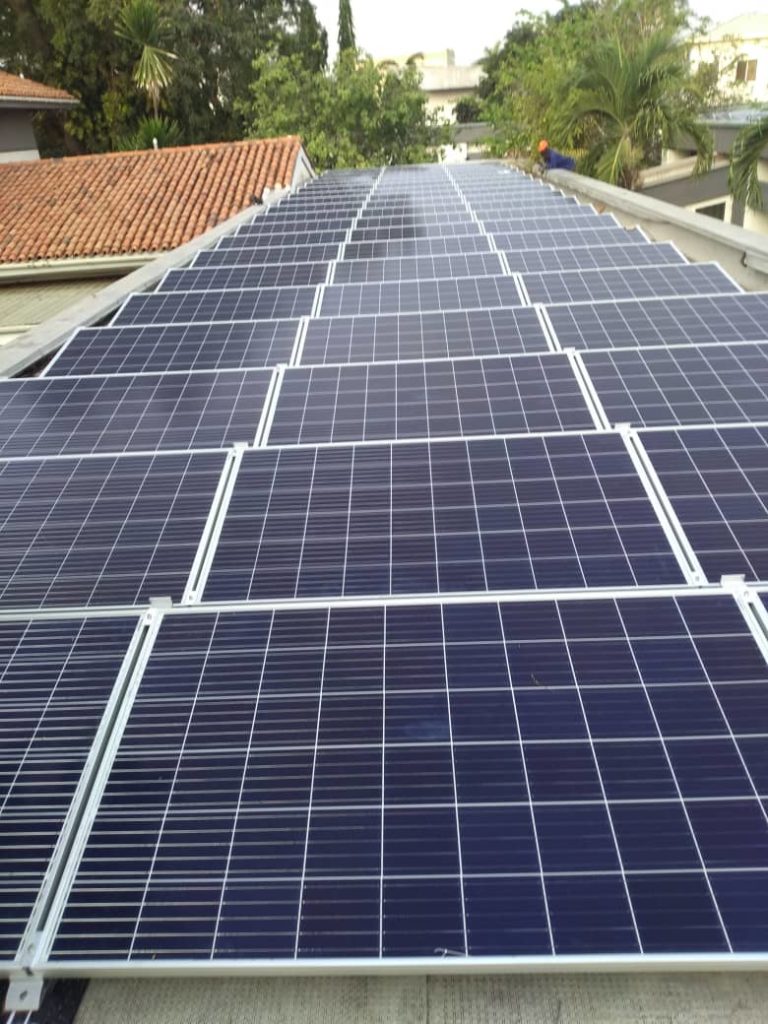
Label: Clean